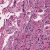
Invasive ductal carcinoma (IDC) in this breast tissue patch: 1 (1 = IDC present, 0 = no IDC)